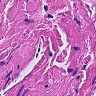
Metastatic tissue present: no